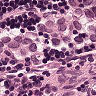
Metastatic tissue present: yes